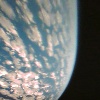
Label: cloud